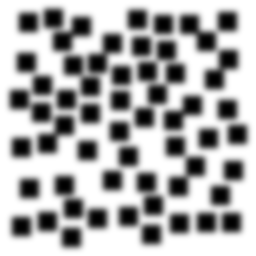
Squares: 60
Triangles: 0
Stars: 0
Total shapes: 60